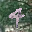
Label: 4